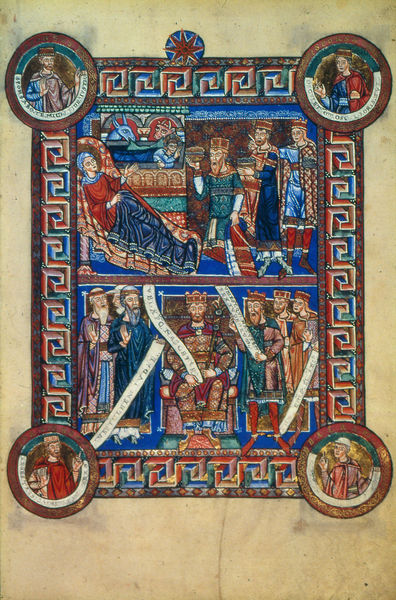
Titel: Evangeliar Heinrichs des Löwen
Institution: Wolfenbüttel, Herzog August Bibliothek
Schlagwörter: blau, gott, menschen, sitzen, bunt, zeichnung, rot, muster, ornament, band, rahmen, kirche, gewand, drei, blatt, krone, esel, kreis, rund, farbig, papier, kuh, rind, banner, könig, thron, essen, ornamente, buch, stern, comic, illustration, text, kreise, herrscher, geschenk, ritter, buchseite, pergament, heiligenschein, jesus, mittelalter, mönch, schriftrolle, könige, heilige, heilig, maria, ochse, weise, labyrinth, geburt, krippe, quadratisch, ochs, schriftrollen, spruchband, thronen, morgenland, evangelisten, spruchbänder, papyros, buc, myrrhe, sterndeuter, bung, drei heiligen könige, heilige könige